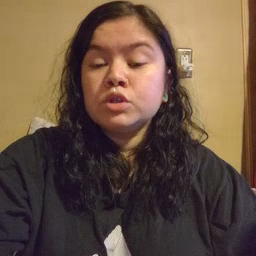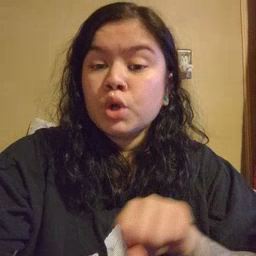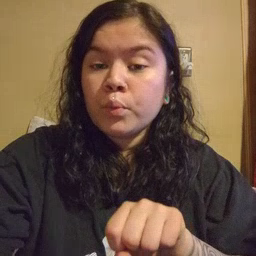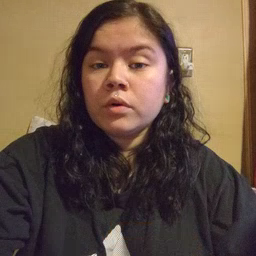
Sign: shoe